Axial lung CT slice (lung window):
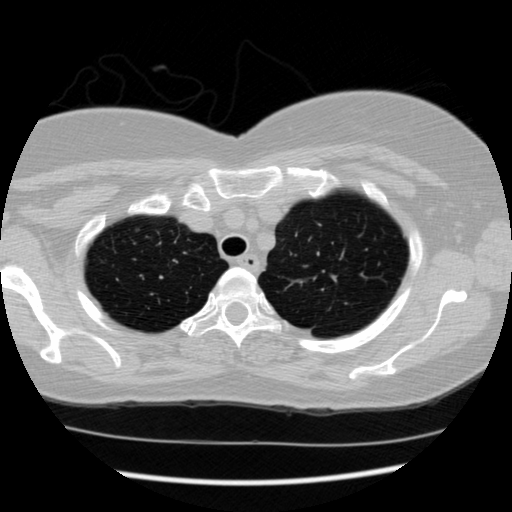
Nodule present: no